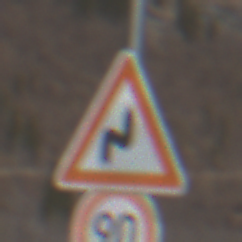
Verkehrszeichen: DoppelkurveRechts
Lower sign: Geschwindigkeit90
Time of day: MorningAfternoon
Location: Outdoor (Nature)
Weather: PartlyCloudy
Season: NotSpecified
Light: Natural